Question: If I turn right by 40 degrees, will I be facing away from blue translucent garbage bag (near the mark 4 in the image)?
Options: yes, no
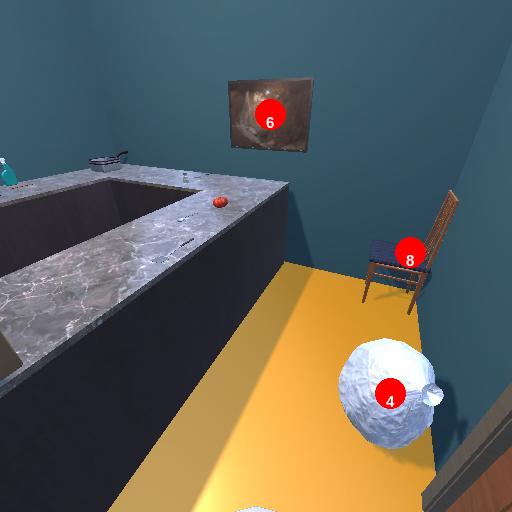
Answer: yes